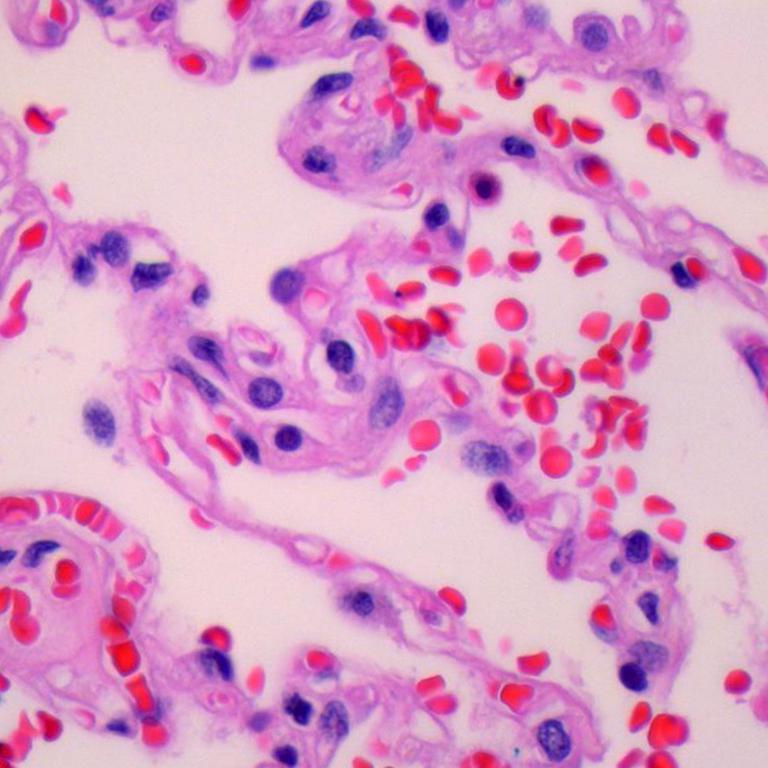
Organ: lung
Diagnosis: benign